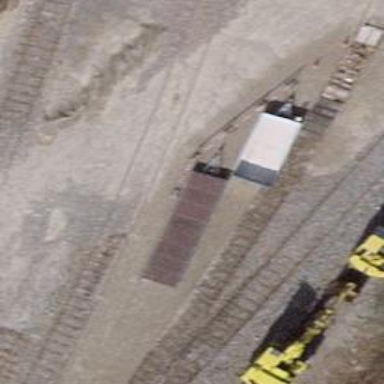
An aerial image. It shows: Single-track railway spur.